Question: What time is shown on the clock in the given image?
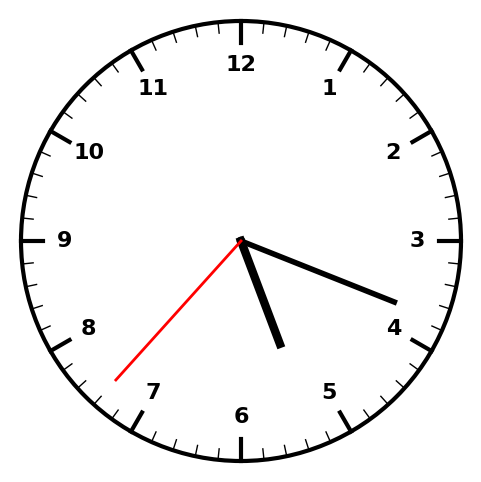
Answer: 05:18:37